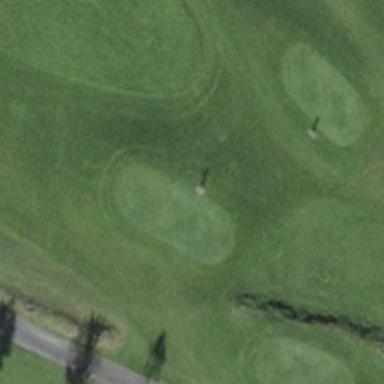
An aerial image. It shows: Grass area designated as golf tee.